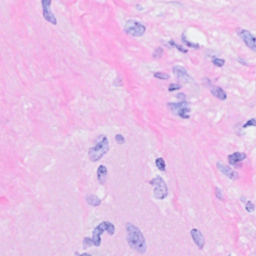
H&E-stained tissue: Breast